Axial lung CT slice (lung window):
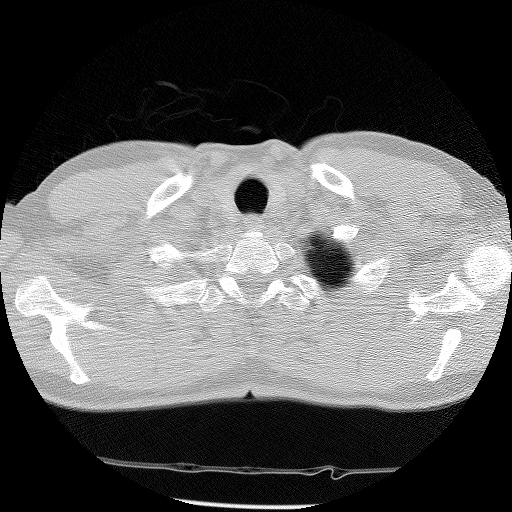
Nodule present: no